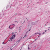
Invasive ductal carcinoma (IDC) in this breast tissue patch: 0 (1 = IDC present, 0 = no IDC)